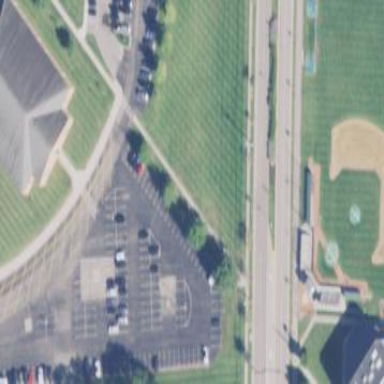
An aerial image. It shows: Parking area.